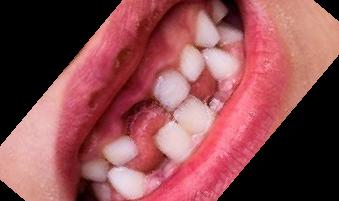
Condition: hypodontia